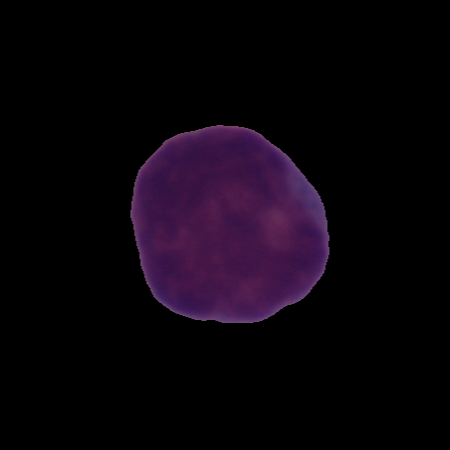
Label: cancer